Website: apple-inc
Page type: review-order
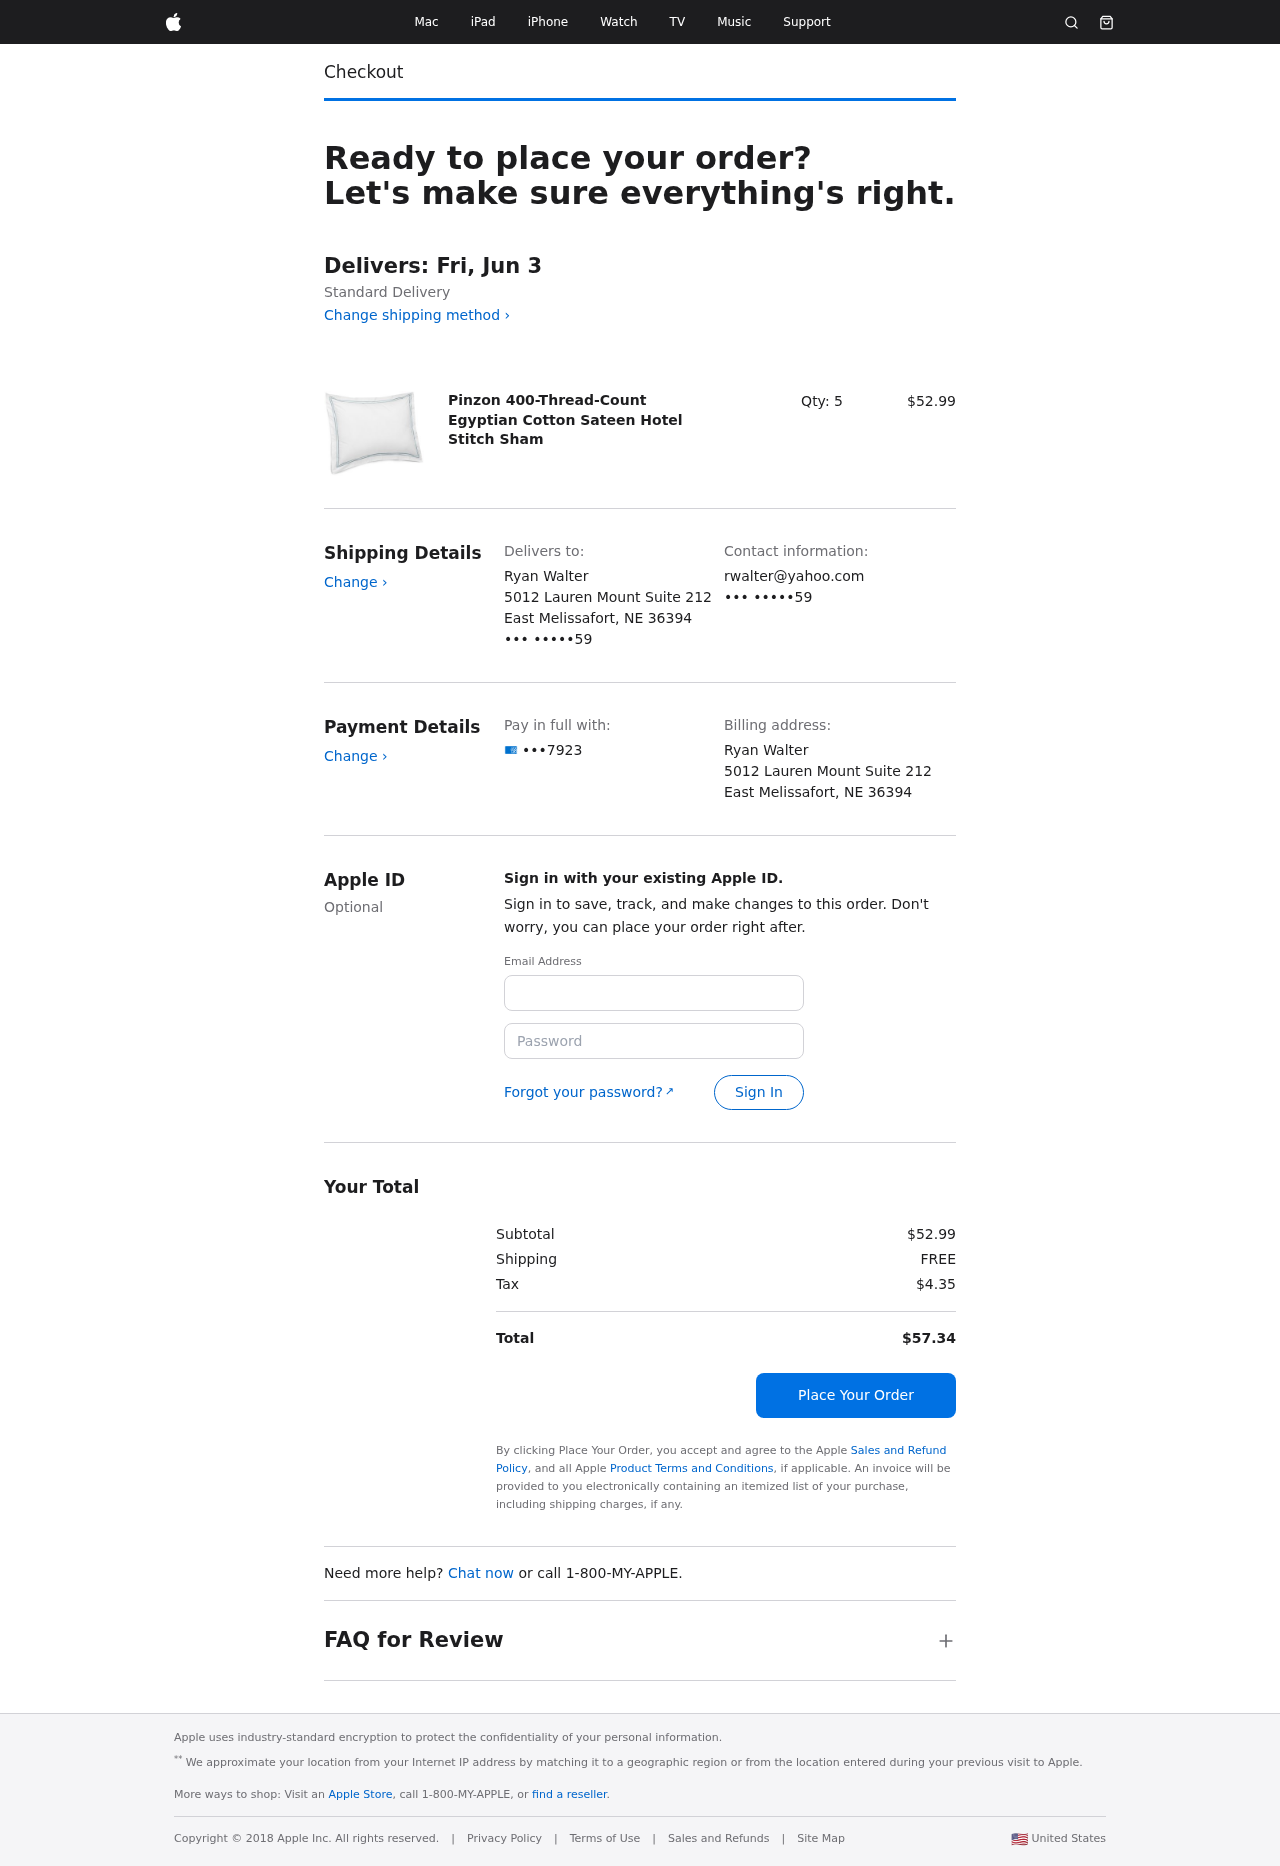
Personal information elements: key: PII_CARD_LAST4
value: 7923
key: PII_CITY_STATE_ZIP
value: East Melissafort, NE 36394
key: PII_EMAIL3
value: rwalter@yahoo.com
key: PII_FULLNAME
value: Ryan Walter
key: PII_PHONE_SUFFIX
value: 59
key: PII_STREET
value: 5012 Lauren Mount Suite 212
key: PII_EMAIL2
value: rwalter@yahoo.com
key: PII_PHONE_SUFFIX2
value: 59
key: PII_FULLNAME2
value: Ryan Walter
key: PII_CITY
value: East Melissafort
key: PII_STATE_ABBR
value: NE
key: PII_POSTCODE
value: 36394
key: PII_POSTCODE_FULL
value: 36394
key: PII_CITY_STATE
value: East Melissafort, NE
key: PII_POSTCODE_NUMERIC
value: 36394
Product elements: key: PRODUCT1_NAME
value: Pinzon 400-Thread-Count Egyptian Cotton Sateen Hotel Stitch Sham
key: PRODUCT1_PRICE
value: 52.99
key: PRODUCT1_QUANTITY
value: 5
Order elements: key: ORDER_DELIVERY_DATE
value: Delivers: Fri, Jun 3
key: ORDER_SUBTOTAL
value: $52.99
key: ORDER_SHIPPING_COST
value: FREE
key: ORDER_TAX
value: $4.35
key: ORDER_TOTAL
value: $57.34